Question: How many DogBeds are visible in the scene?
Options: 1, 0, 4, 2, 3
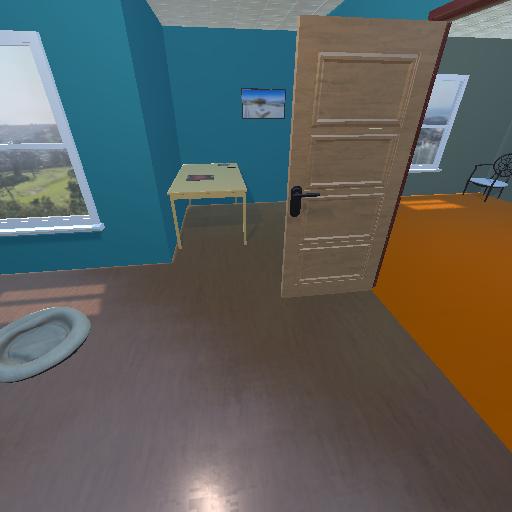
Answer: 1